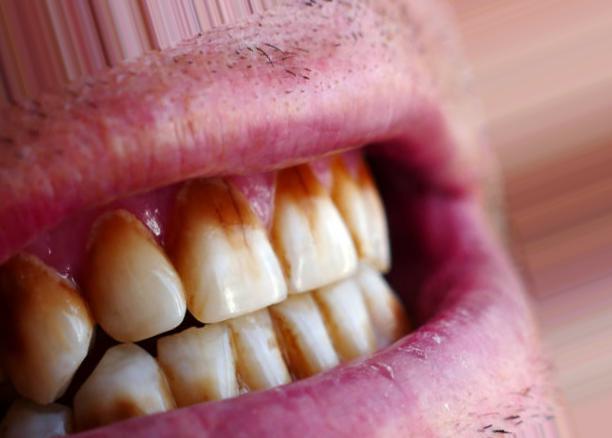
Condition: Tooth Discoloration